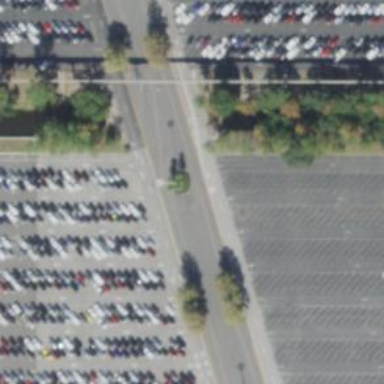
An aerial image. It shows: Designated parking area for trams on service road.